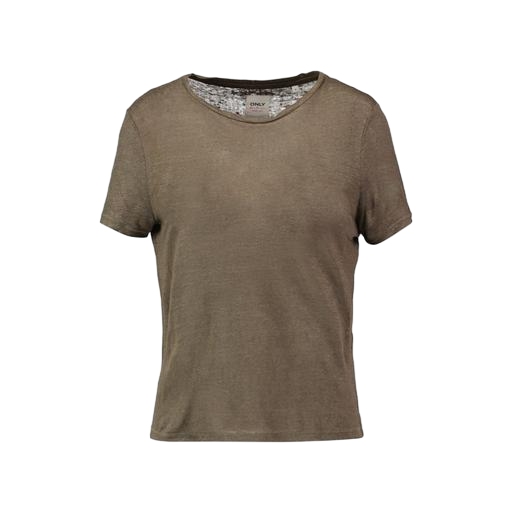
sheer t-shirt, mid t-shirt, brown tshirt, white background